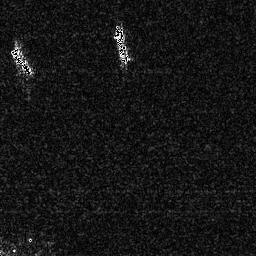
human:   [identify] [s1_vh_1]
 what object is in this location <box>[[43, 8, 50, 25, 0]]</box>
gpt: <ref>1 medium ship at the top</ref>

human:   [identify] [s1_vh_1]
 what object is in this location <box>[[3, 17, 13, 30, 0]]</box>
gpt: <ref>1 medium ship at the top left</ref>